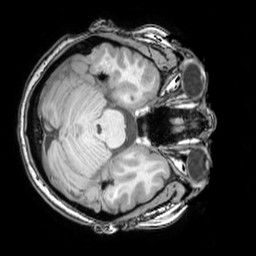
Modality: T1w
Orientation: axial
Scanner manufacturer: philips
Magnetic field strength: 3 T
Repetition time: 0.008094 s
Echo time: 0.003703 s